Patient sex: M
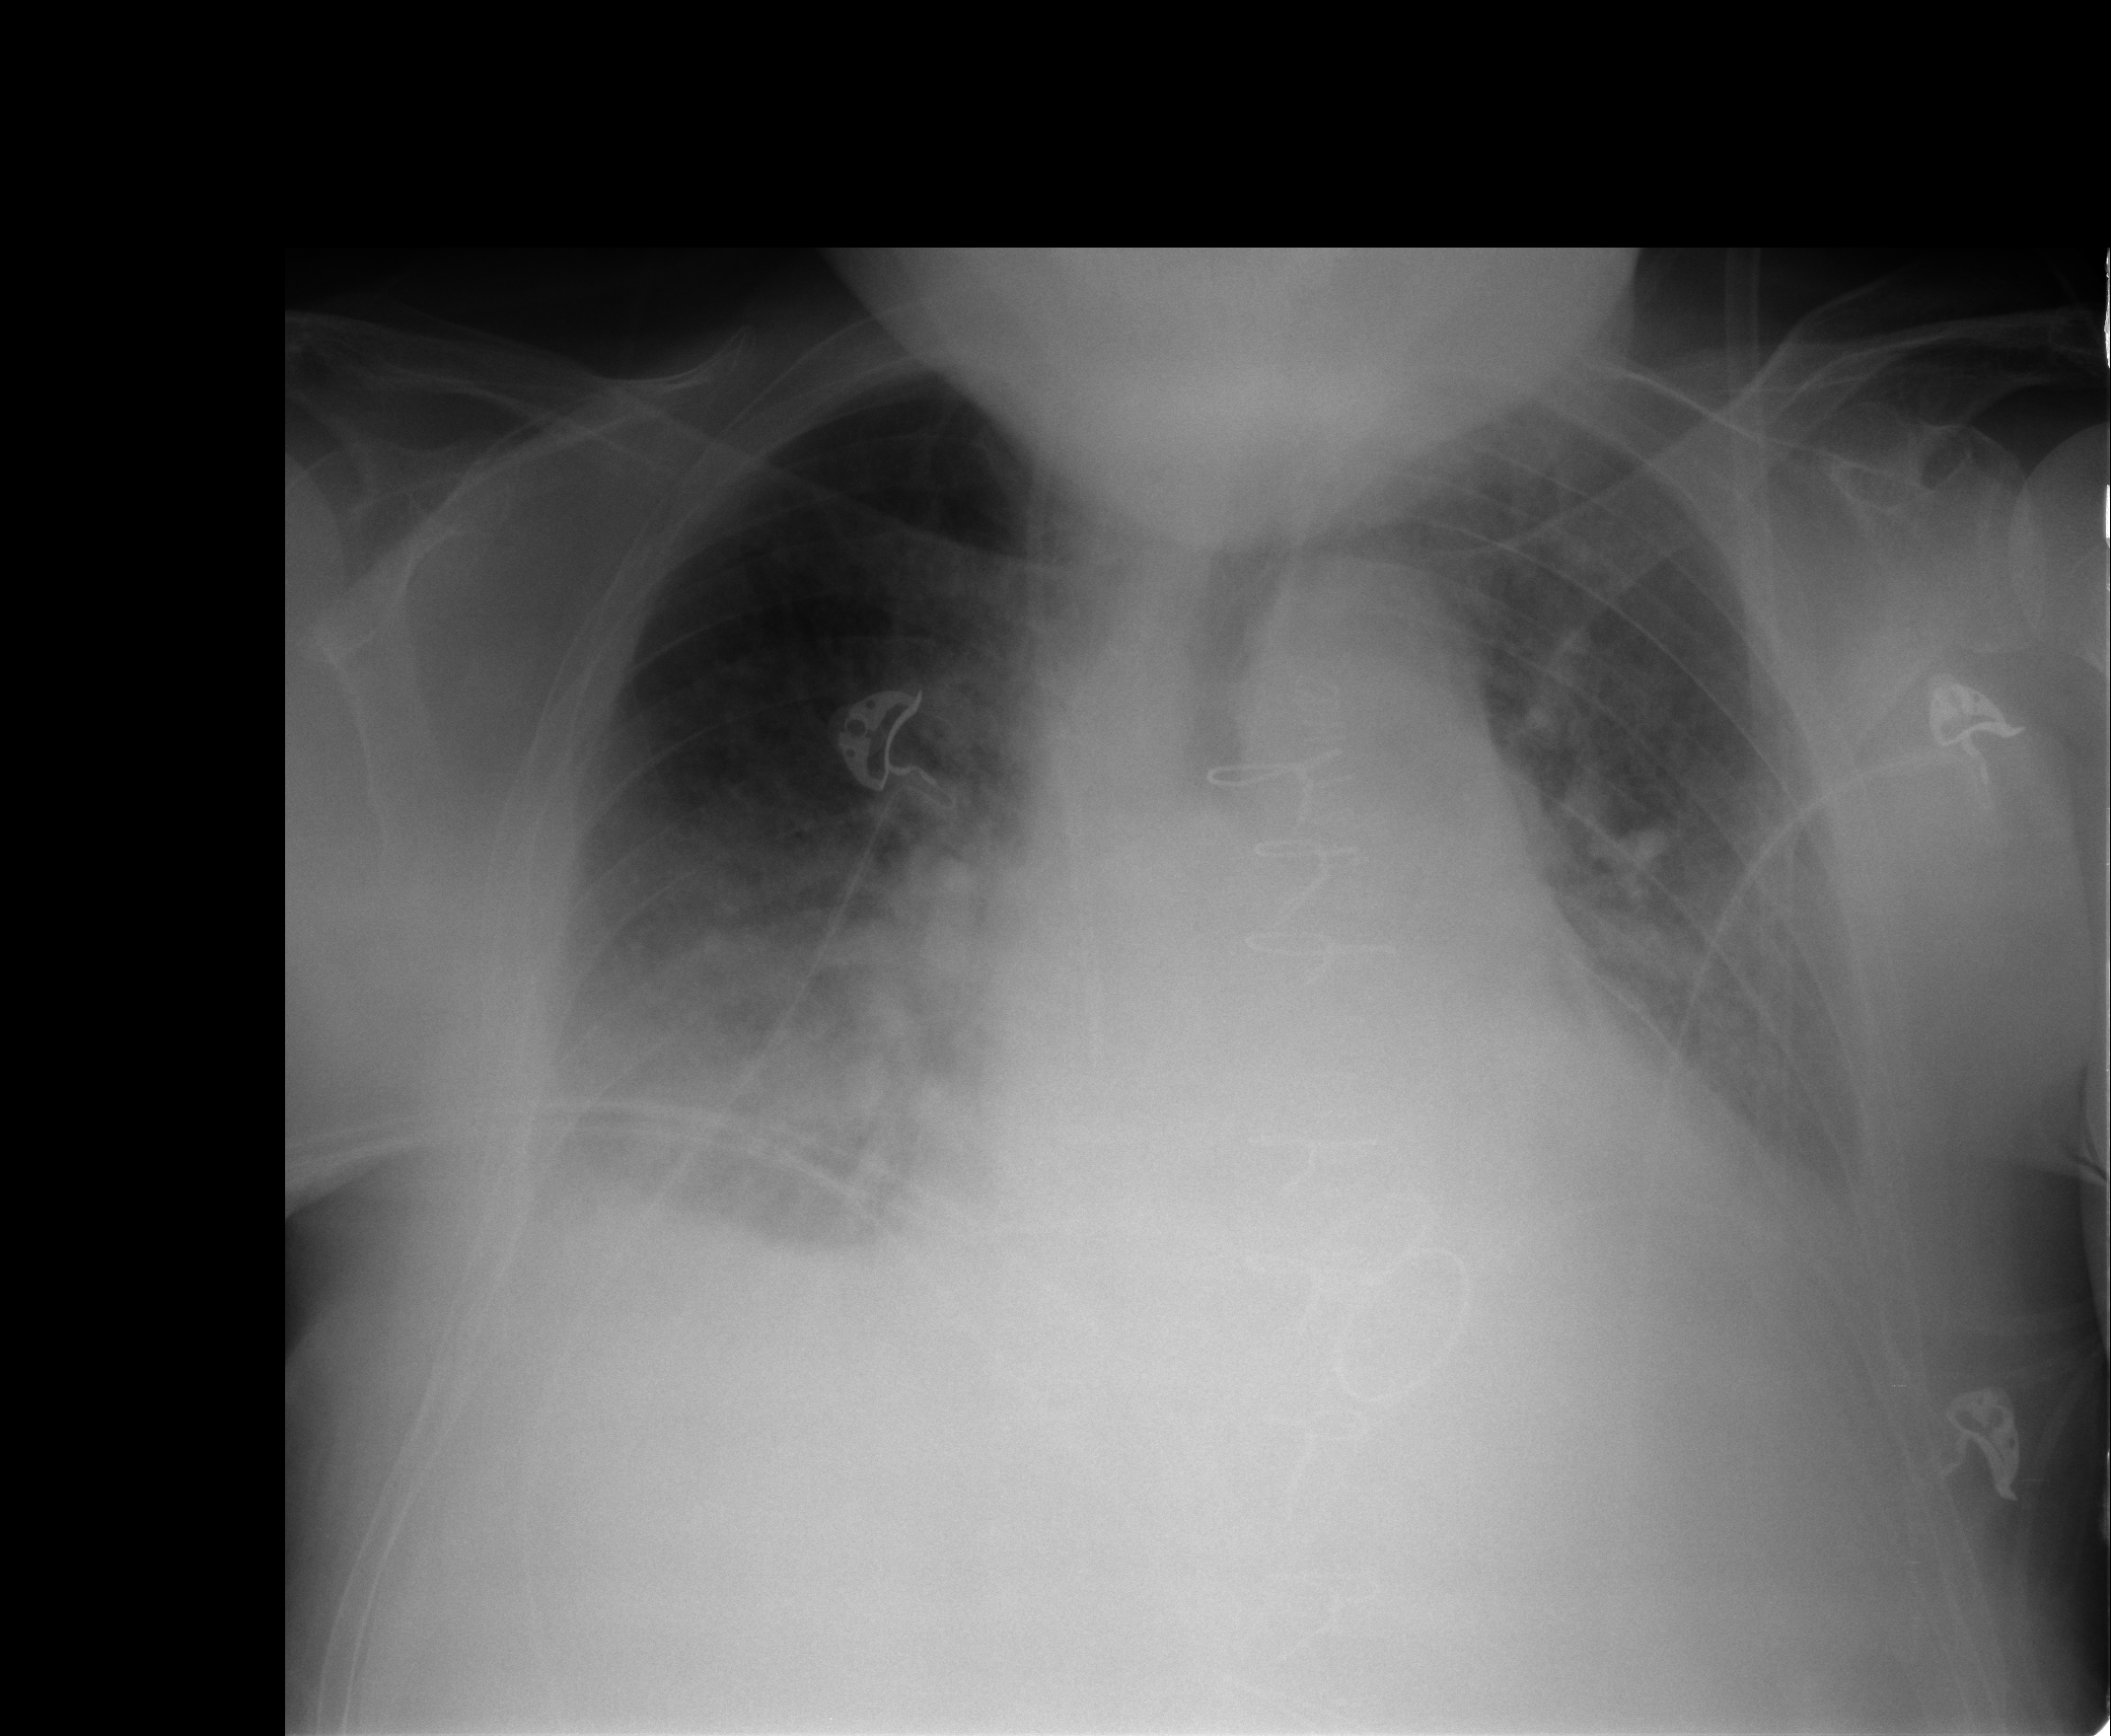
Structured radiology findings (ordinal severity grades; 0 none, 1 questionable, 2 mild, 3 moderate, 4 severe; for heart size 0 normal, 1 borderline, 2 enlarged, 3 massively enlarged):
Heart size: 2
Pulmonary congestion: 2
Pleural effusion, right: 2
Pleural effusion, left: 2
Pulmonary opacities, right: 2
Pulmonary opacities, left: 2
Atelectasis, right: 2
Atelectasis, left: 2